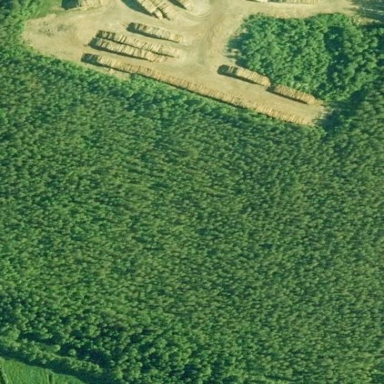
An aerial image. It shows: Forest area.